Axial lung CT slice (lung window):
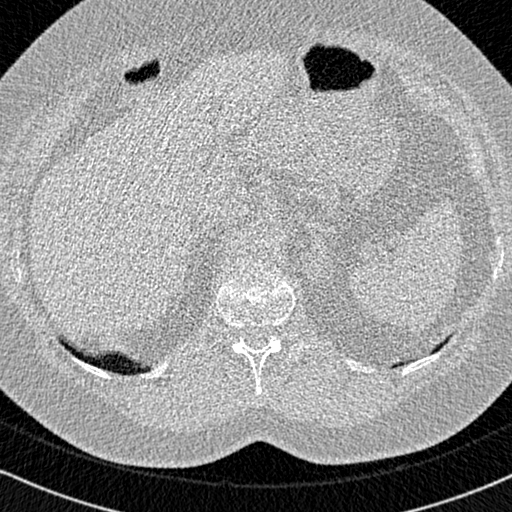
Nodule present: no